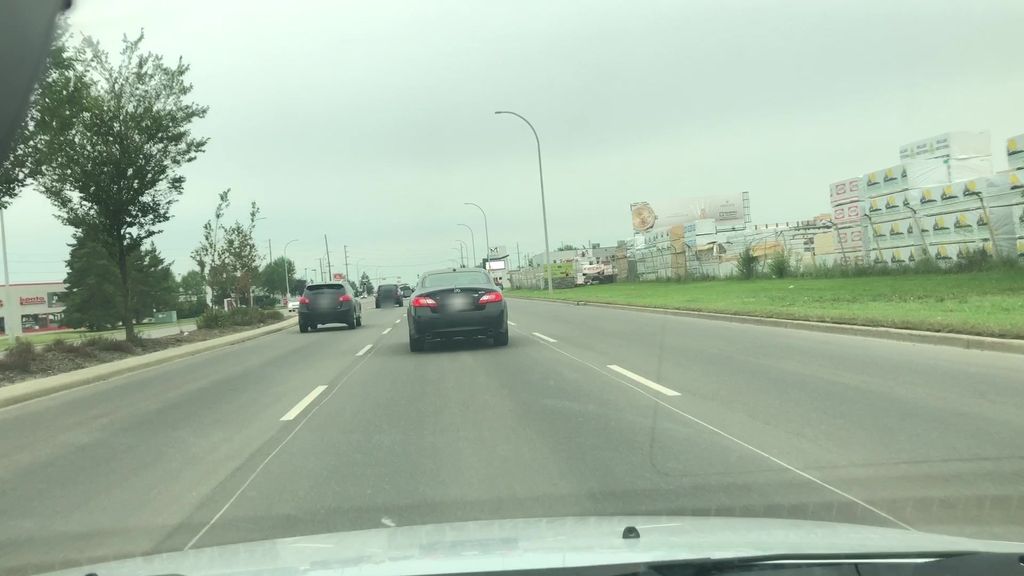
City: edmonton